Interaction volume radius: 5 \u00c5
Interaction volume height: 25 \u00c5
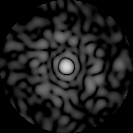
Disorder parameter: 0.7879